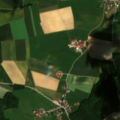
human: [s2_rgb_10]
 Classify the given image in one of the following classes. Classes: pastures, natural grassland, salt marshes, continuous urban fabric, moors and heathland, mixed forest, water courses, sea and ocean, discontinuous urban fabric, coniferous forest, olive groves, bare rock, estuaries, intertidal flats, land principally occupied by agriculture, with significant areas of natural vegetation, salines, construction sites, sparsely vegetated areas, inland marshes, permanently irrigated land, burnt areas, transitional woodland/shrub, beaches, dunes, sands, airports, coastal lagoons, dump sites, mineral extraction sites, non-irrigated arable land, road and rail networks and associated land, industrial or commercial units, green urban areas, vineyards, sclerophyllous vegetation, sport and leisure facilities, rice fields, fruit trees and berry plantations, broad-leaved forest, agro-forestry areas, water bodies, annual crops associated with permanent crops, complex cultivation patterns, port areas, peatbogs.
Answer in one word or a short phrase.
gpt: non-irrigated arable land, pastures, land principally occupied by agriculture, with significant areas of natural vegetation, mixed forest